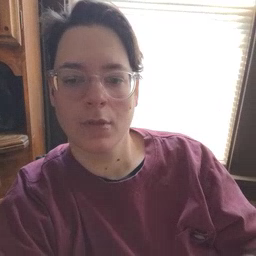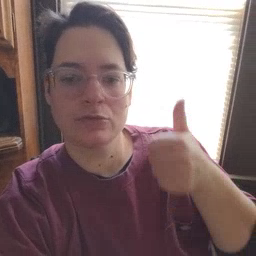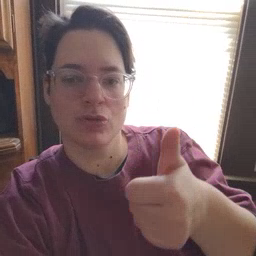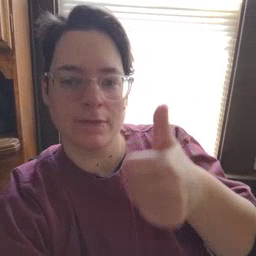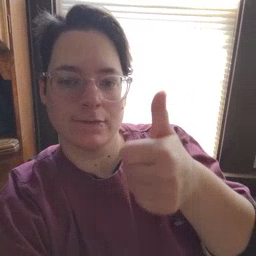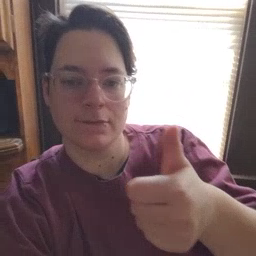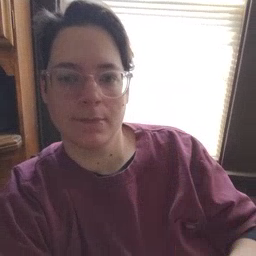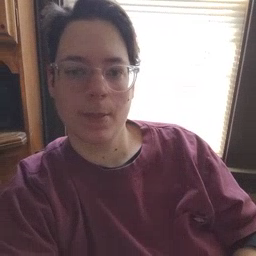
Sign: yourself